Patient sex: M
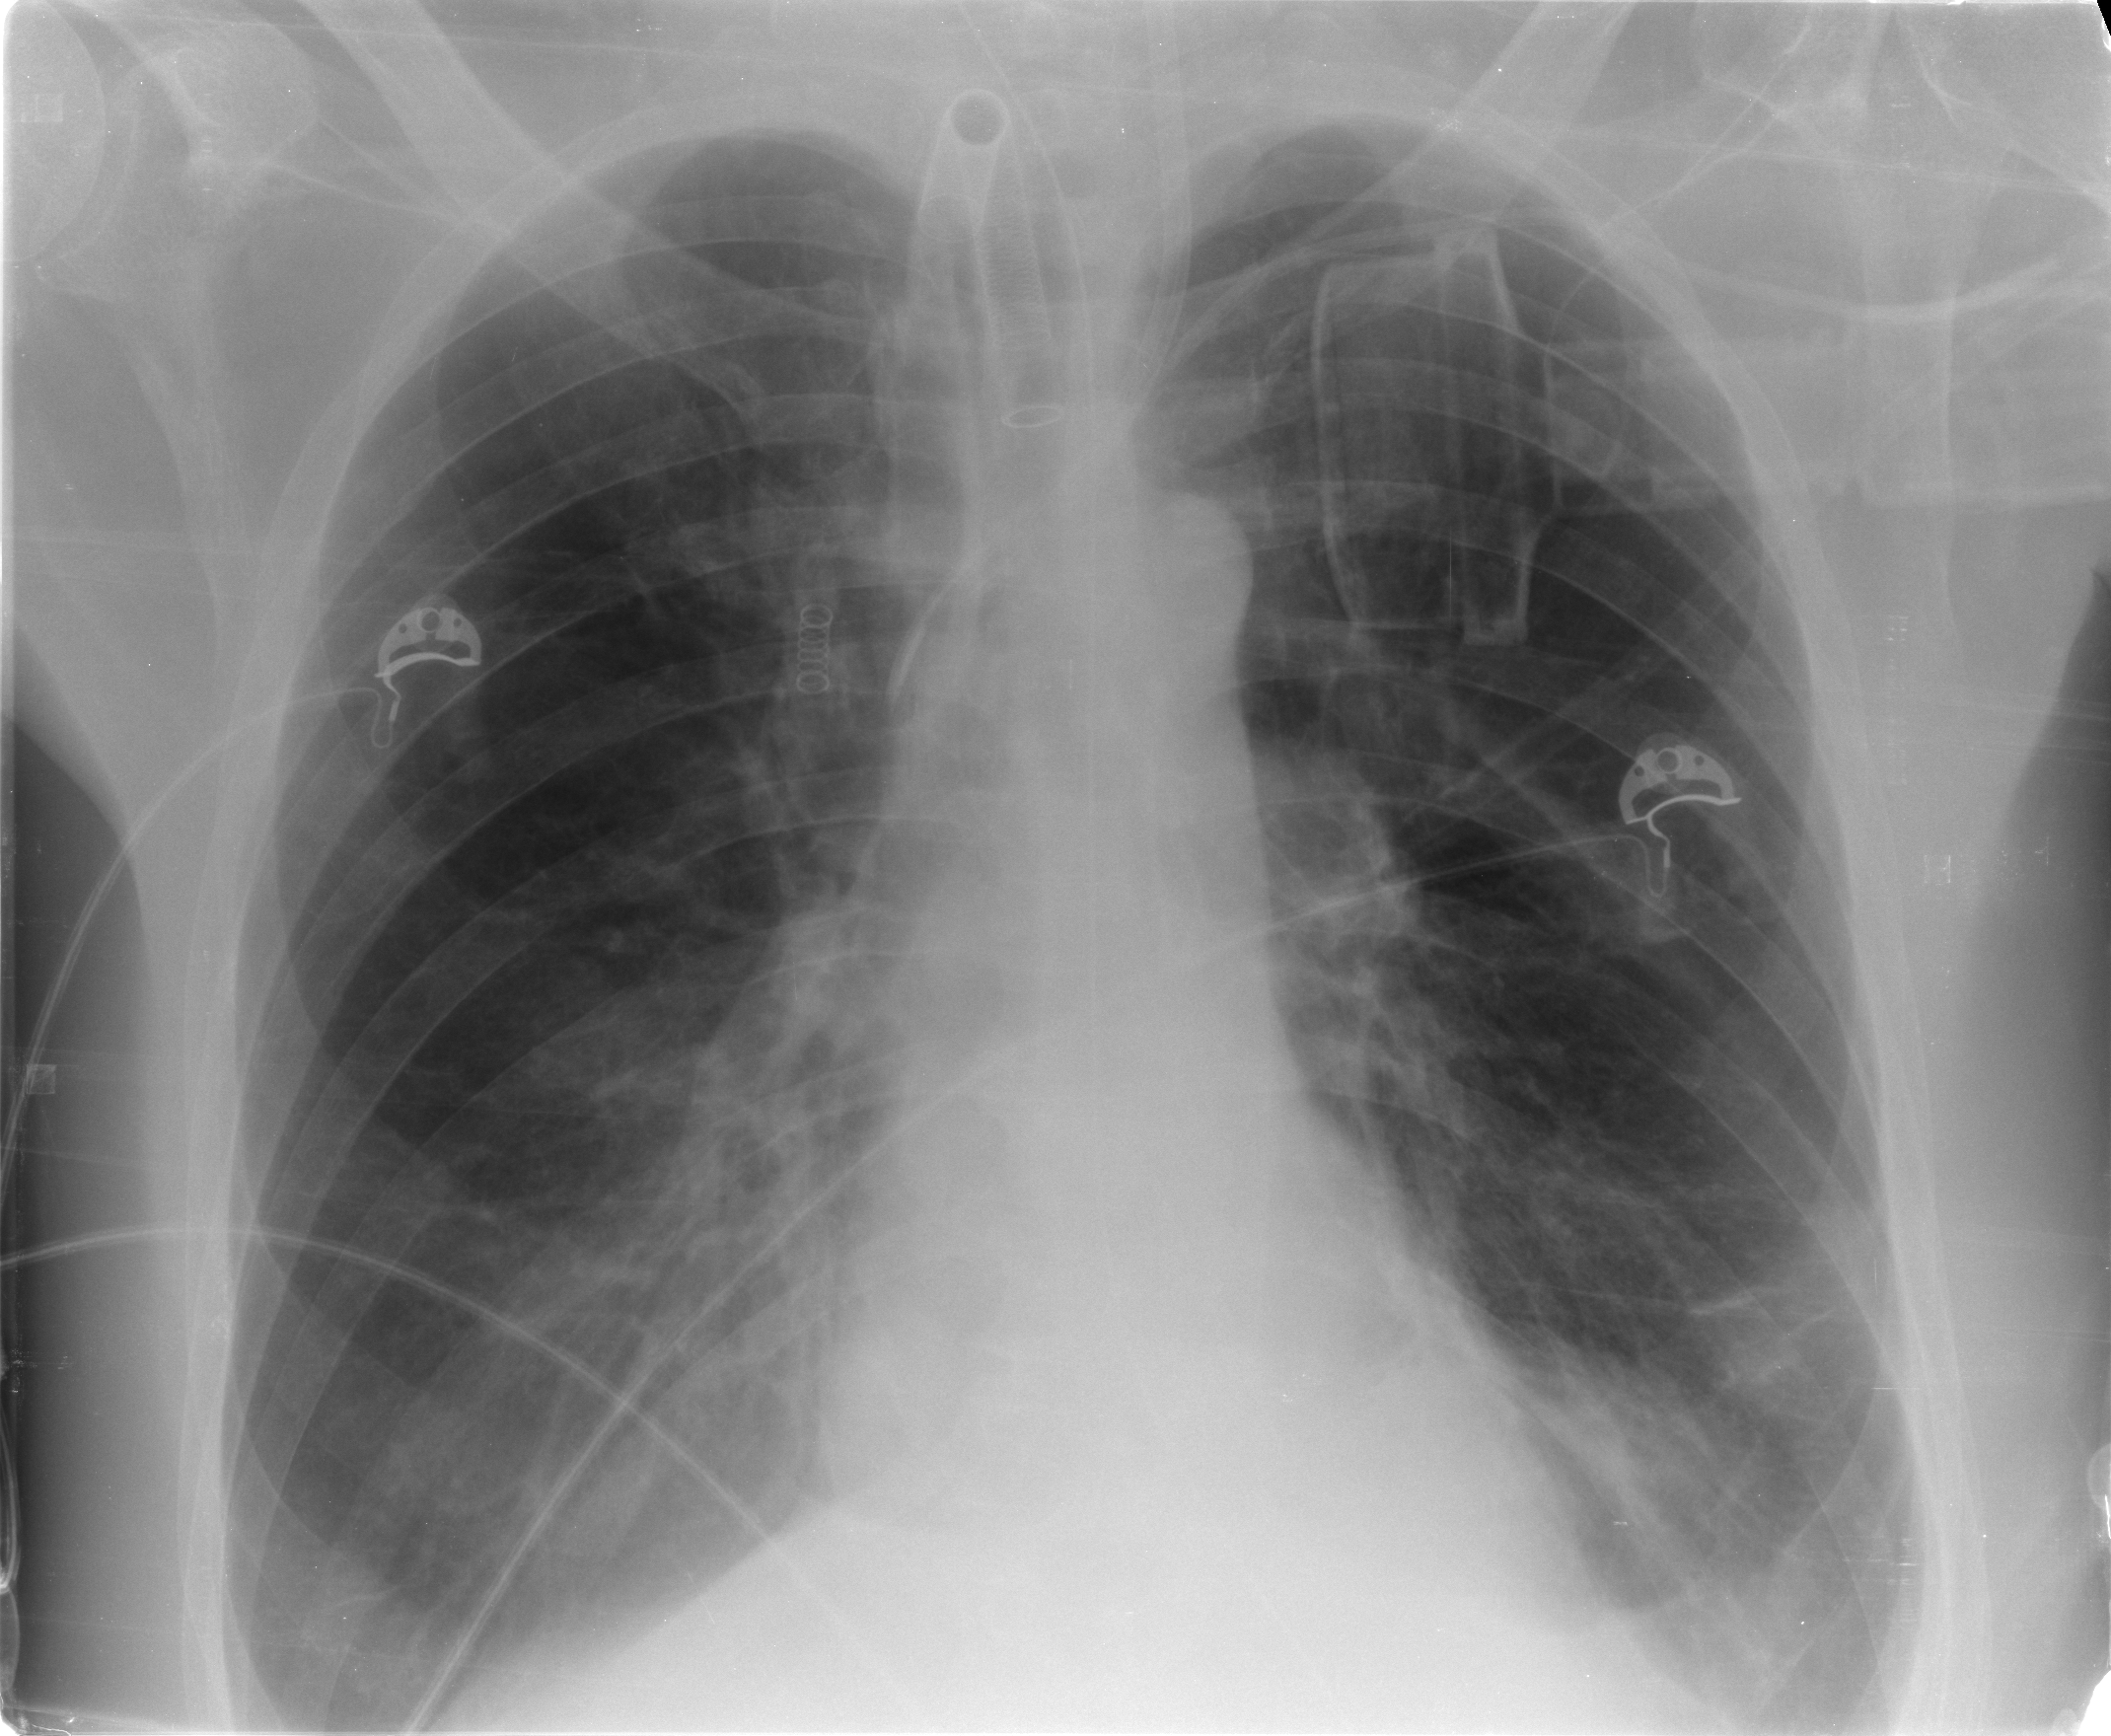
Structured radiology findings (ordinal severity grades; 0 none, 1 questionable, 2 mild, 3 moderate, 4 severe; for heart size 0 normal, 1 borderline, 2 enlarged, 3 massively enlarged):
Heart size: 0
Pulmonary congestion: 0
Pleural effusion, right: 1
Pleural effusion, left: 2
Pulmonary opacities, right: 0
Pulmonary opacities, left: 0
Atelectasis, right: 2
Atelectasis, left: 2